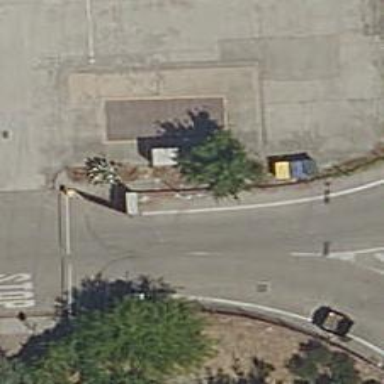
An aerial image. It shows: Lift gate barrier.